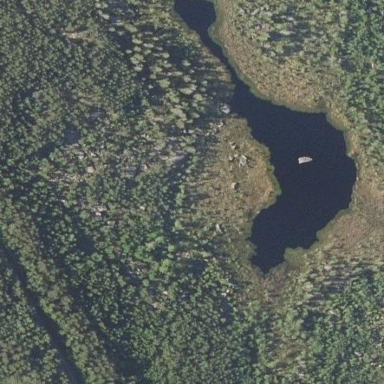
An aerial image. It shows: Serene lake.